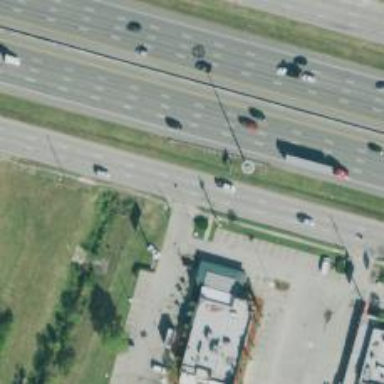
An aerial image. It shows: Secondary road with frontage road alongside.